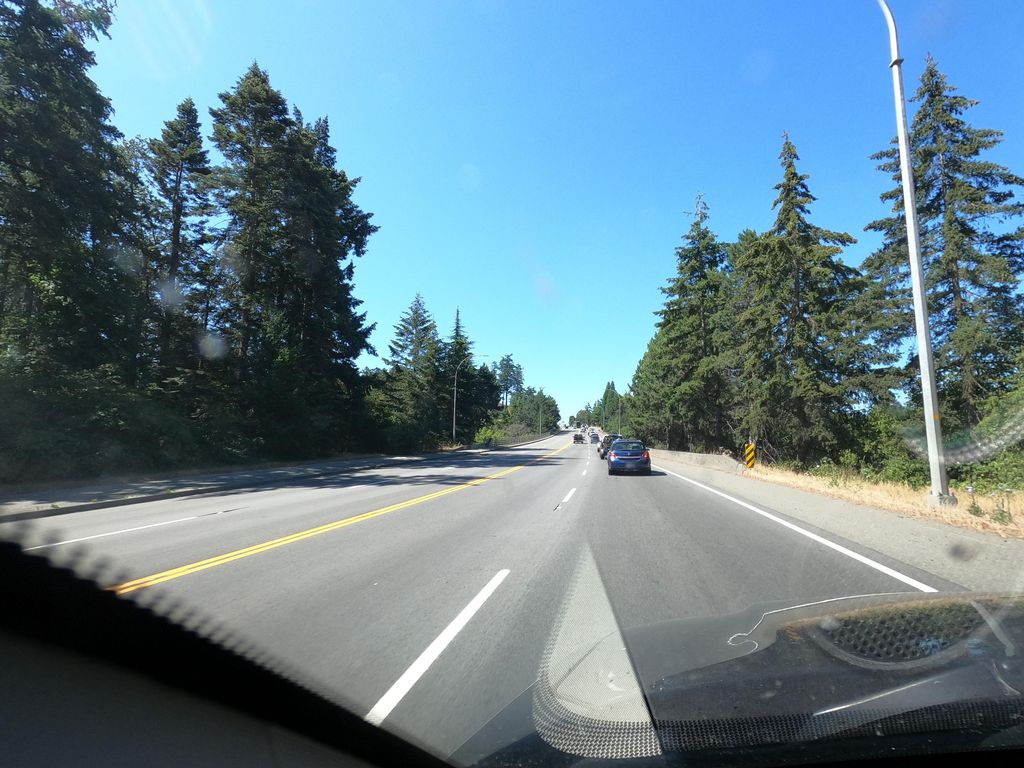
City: victoria